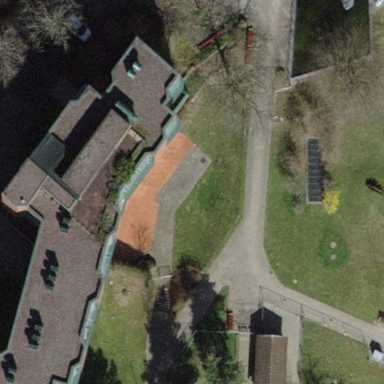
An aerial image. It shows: Flat-roofed building.